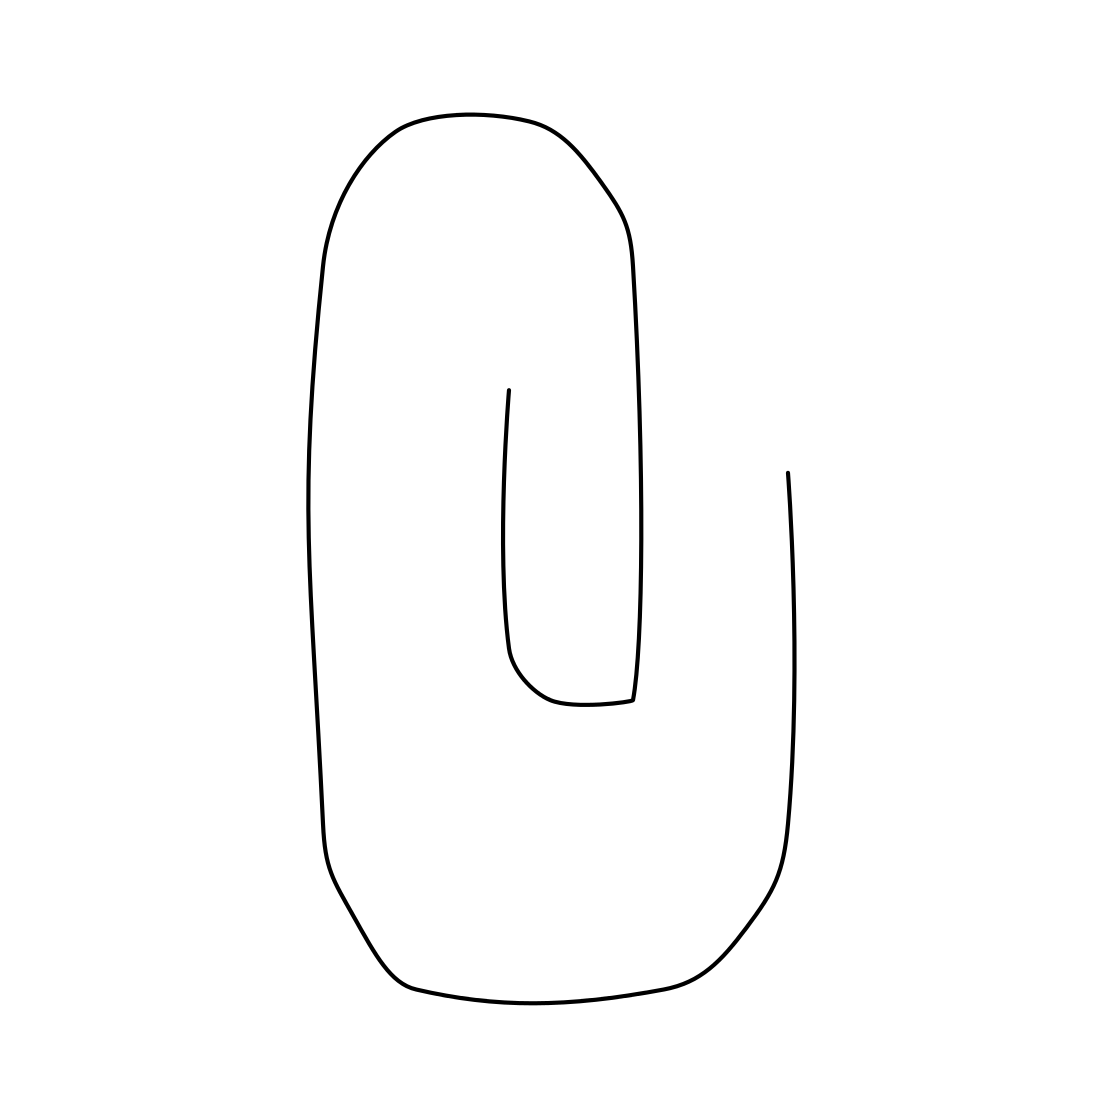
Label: paper clip